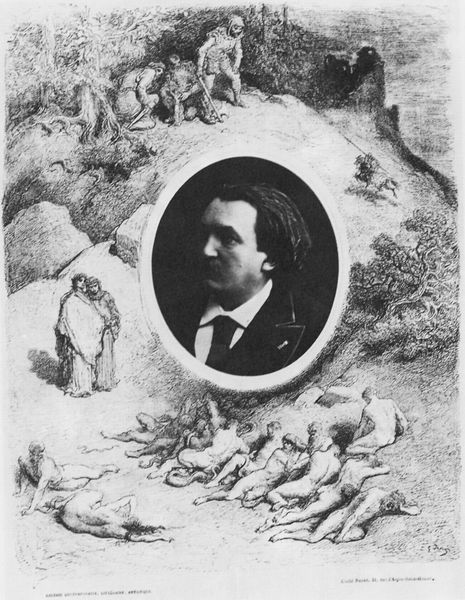
Titel: Gustave Doré
Künstler: Atelier Nadar
Institution: unbekannt
Schlagwörter: akt, baum, berg, dunkel, felsen, gruppe, himmel, körper, mann, nackt, schatten, weiß, bäume, frauen, landschaft, menschen, frisur, grau, hell, licht, mitte, männer, profil, schwarz, zeichnung, blick, tier, weg, leute, versammlung, anzug, bart, hemd, jacke, schnurrbart, kragen, rahmen, stehen, stein, steine, tod, tot, trauer, bild, bildnis, portrait, porträt, gräser, hügel, natur, strauch, busch, haare, paar, personen, pflanzen, höhle, wald, oval, reiter, stock, engel, seitlich, papier, liegen, schlafen, abhang, berge, fels, hang, grafik, graphik, linien, figuren, lanze, soldaten, krawatte, baudelaire, ernst, maler, nackte, liegend, stehende, collage, foto, fotografie, buch, medaillon, kohle, liegende, druck, druckgraphik, schwarz weiss, druckgrafik, schraffur, holzstich, radierung, stich, illustration, waffen, leichen, tote, beschriftung, literatur, bleistift, ritter, jagd, gestalten, photo, kravatte, wurzeln, halbprofil, kreuzigung, verstorben, hölle, wanderer, dante, seelen, forscher, zentrum, auszug, trauern, zeihnung, hirten, fot, grotesk, inferno, unterwelt, apotheose, ragen, mischtechnik, wilde, steinzeit, golgatha, skurril, skuril, höllenfeuer, pest, darwin, göttliche komödie, bikld, dore, gustave, gustave dorè, höllenkreis, illustrator, vergil, hingestreckt, urmenschen, getsemahne, forto, mmann, bleitstift, illon, meda